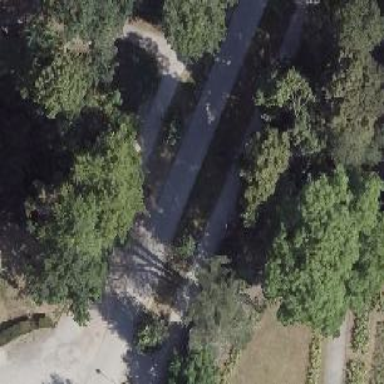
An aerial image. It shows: Avenue of trees.